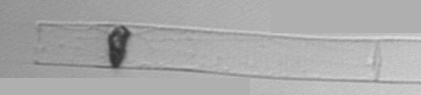
Label: Dactyliosolen_blavyanus